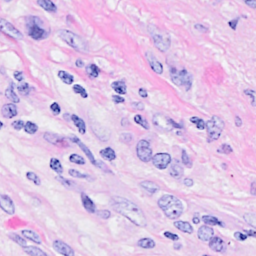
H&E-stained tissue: Breast